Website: lowes
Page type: billing-address
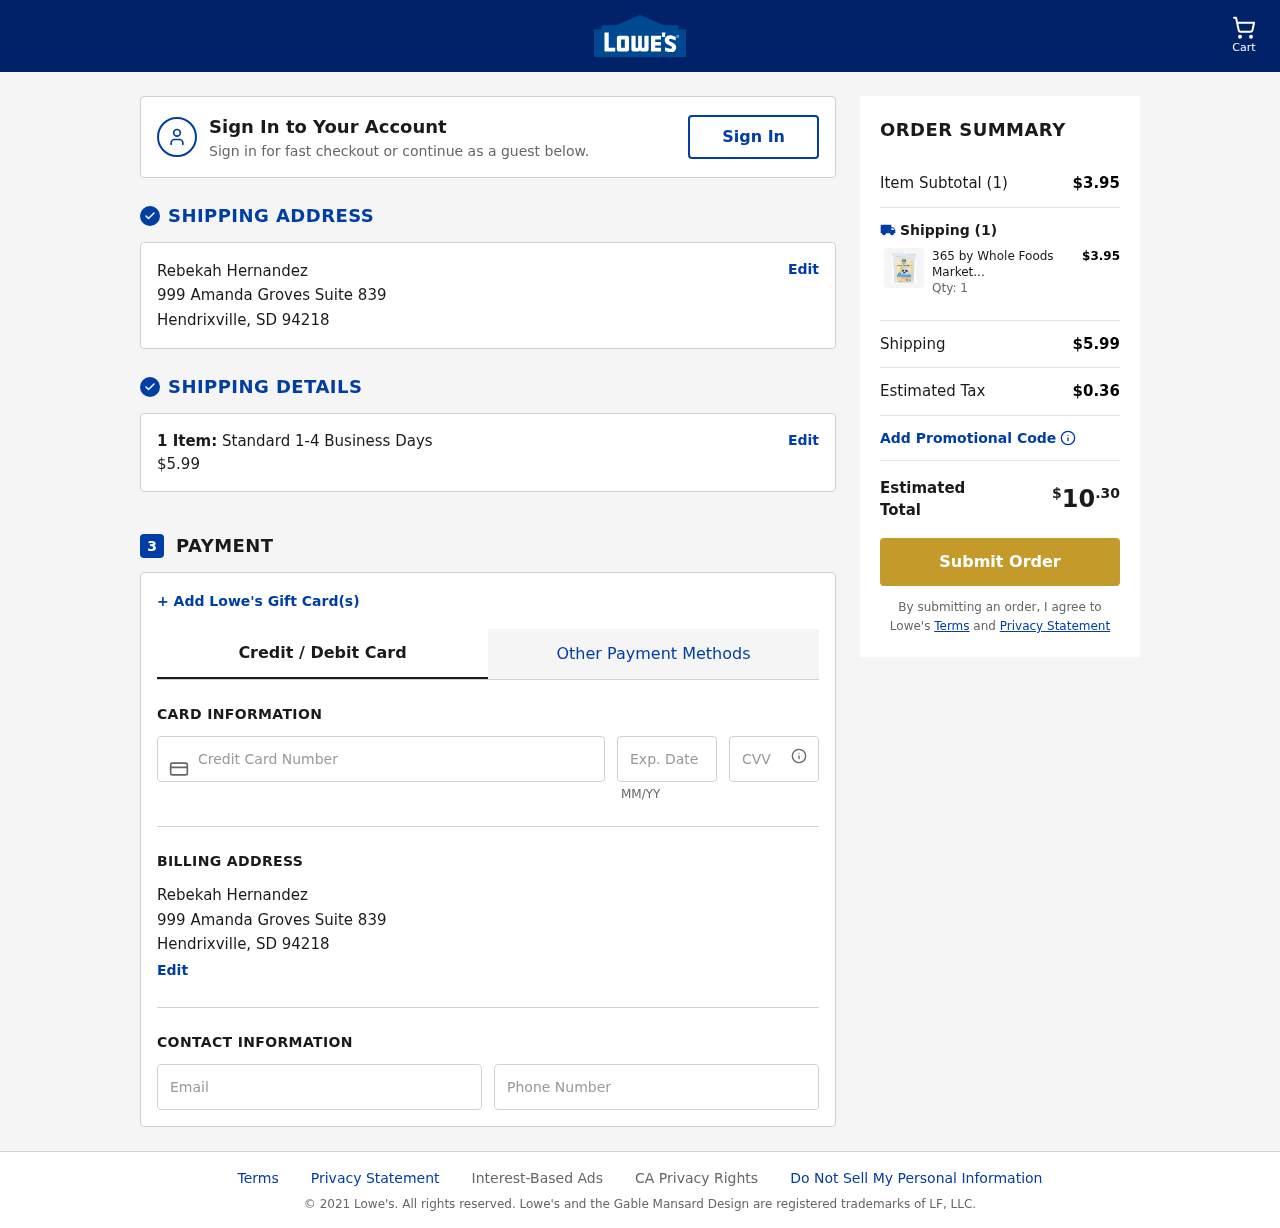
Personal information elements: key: PII_CARD_CVV
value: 0337
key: PII_CARD_EXPIRY
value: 01/26
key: PII_CARD_NUMBER
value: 3483 7492 6076 845
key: PII_CITY
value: Hendrixville
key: PII_EMAIL
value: rebekahhernandez@yahoo.com
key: PII_FULLNAME
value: Rebekah Hernandez
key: PII_PHONE
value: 2478277601
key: PII_POSTCODE
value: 94218
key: PII_STATE_ABBR
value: SD
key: PII_STREET
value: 999 Amanda Groves Suite 839
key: PII_FULLNAME2
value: Rebekah Hernandez
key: PII_CITY2
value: Hendrixville
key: PII_STATE_ABBR2
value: SD
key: PII_POSTCODE_FULL
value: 94218
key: PII_POSTCODE_NUMERIC
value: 94218
Product elements: key: PRODUCT1_NAME
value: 365 by Whole Foods Market, Organic Cheese Shreds, Mild Cheddar, 8 Ounce
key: PRODUCT1_PRICE
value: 3.95
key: PRODUCT1_QUANTITY
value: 1
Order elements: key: ORDER_NUM_ITEMS
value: Cart
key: ORDER_NUM_ITEMS
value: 1 Item:
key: ORDER_NUM_ITEMS
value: Item Subtotal (1)
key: ORDER_SHIPPING_COST
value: $5.99
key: ORDER_SUBTOTAL
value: $3.95
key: ORDER_TAX
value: $0.36
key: ORDER_TOTAL
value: $10.30